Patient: sex M, age 19
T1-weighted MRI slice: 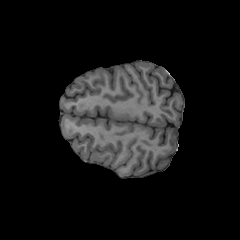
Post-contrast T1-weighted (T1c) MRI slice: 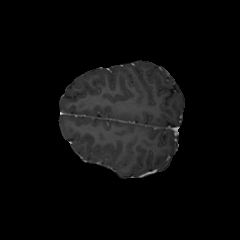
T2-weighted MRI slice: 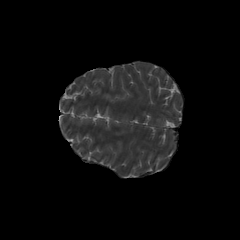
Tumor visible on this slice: no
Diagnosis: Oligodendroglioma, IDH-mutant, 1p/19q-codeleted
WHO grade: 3